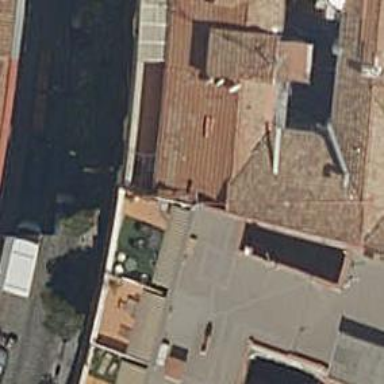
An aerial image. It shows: Restaurant.